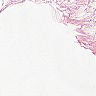
Metastatic tissue present: no